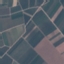
Land use / land cover: PermanentCrop